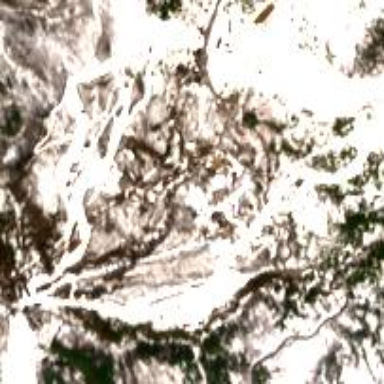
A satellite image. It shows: Area designated for winter sports.